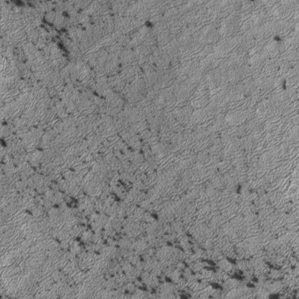
Label: frost